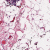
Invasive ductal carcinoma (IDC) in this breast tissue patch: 0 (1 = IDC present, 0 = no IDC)